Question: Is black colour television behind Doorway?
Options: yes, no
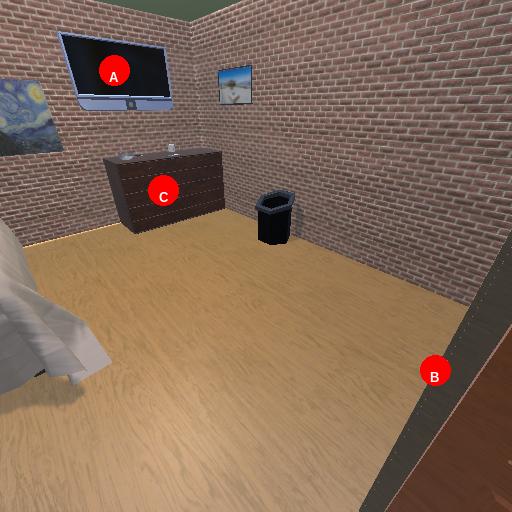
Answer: yes